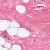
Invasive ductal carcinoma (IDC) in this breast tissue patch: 0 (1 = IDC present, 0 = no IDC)